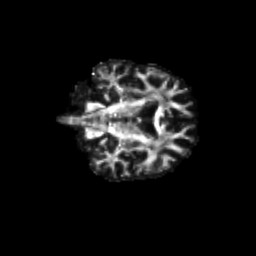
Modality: FA
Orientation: coronal
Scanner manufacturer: siemens
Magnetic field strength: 3 T
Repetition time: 9.2 s
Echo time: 0.084 s